Interaction volume radius: 10 \u00c5
Interaction volume height: 10 \u00c5
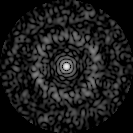
Disorder parameter: 0.8155